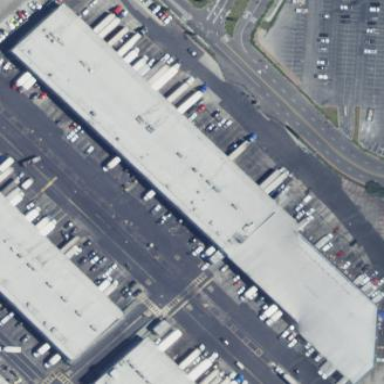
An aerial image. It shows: Industrial building.